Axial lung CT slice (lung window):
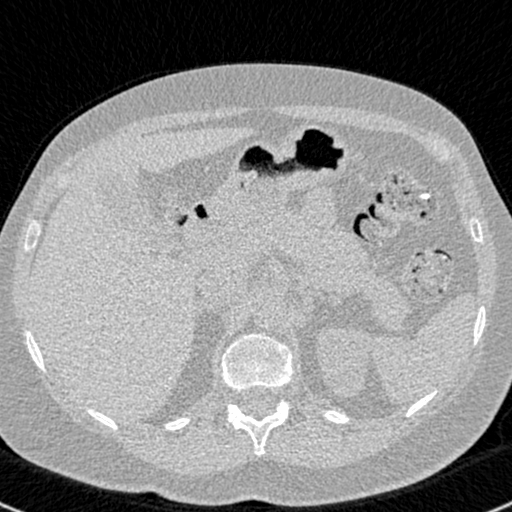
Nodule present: no